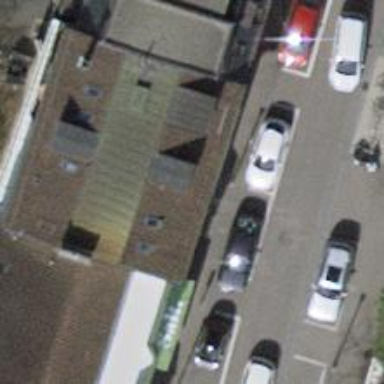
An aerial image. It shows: Fast food establishment.